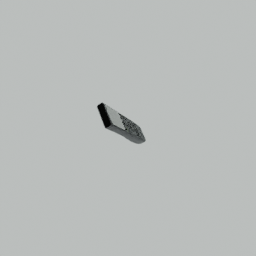
Label: electronics